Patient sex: F
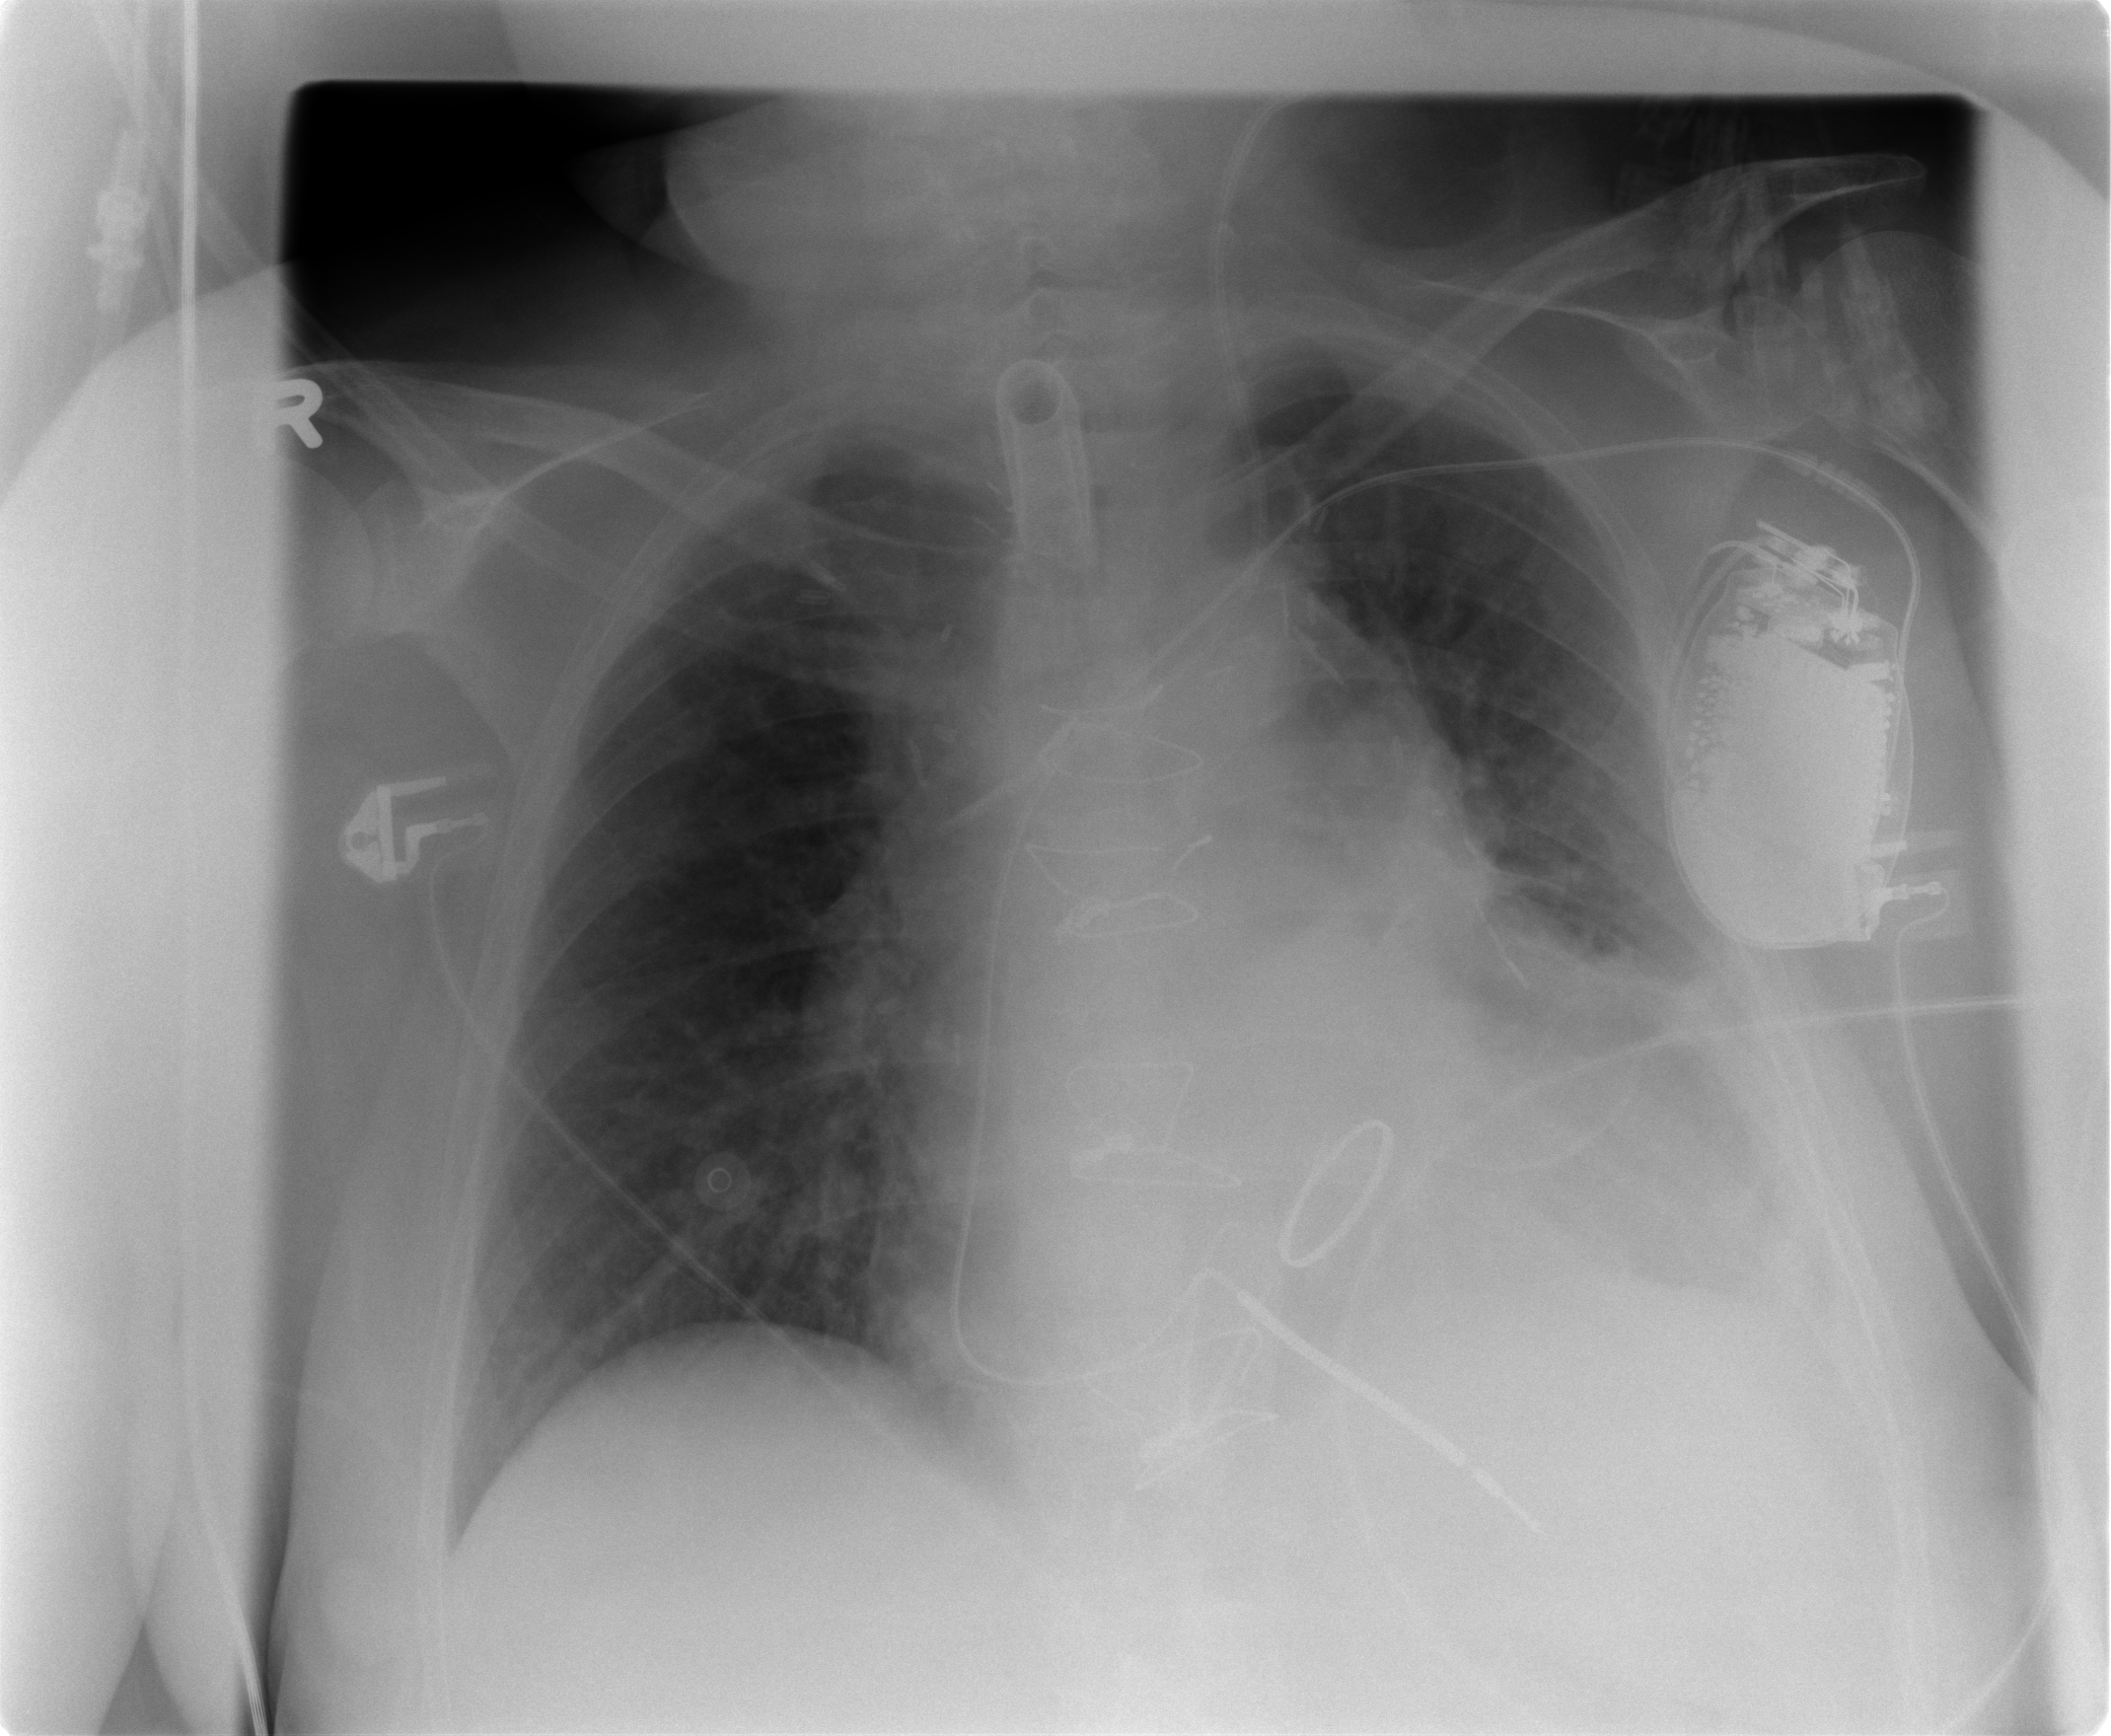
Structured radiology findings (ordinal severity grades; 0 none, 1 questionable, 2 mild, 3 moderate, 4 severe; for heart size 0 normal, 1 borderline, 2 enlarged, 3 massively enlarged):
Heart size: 2
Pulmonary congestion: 1
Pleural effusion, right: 0
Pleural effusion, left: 2
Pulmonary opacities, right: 1
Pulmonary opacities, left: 1
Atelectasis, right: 1
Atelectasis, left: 2